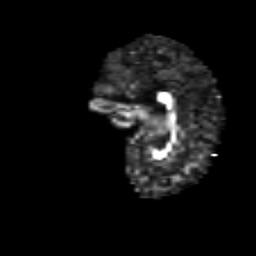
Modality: FA
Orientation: sagittal
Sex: female
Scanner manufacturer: siemens
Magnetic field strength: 3 T
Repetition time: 5 s
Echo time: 0.071 s